Question: Here is my ERD:

I have tried to normalize this ERD and below is what i have done so far:
'''
Country(CountryID{PK}, CountryName)
City (CityID{PK}, CityName, CountryID{FK})
Manager (username{PK}, password, ManagerName)
Airport (AirportID{PK}, AirportName, ICAO, IATA, ManagerUserName{FK}, CityID{FK})
Airline (AirlineID{PK}, AirlineName, IATA, ICAO)
AirportAirlineOffice (AirlineID{FK}, AirportID{FK}, Officeno) both FK = PK
Airplane (AirplaneID{PK}, Model, Make, AirlineID{FK}, AirportID{FK})
'''
I am trying to normalize up to 3rd normal form so basically i am trying to achieve functional dependency and remove transitional dependency.
I have some questions which are confusing me:
1. In Airplane table, Make and Model should lie as it is or should be transferred to a new table?
2. In Airport table, should i transfer ICAO and IATA, code identifiers, to a new table?
3. Same goes for IATA and ICAO in Airline table.
4. And considering 3NF, Does manager table requires any changes?
Regards
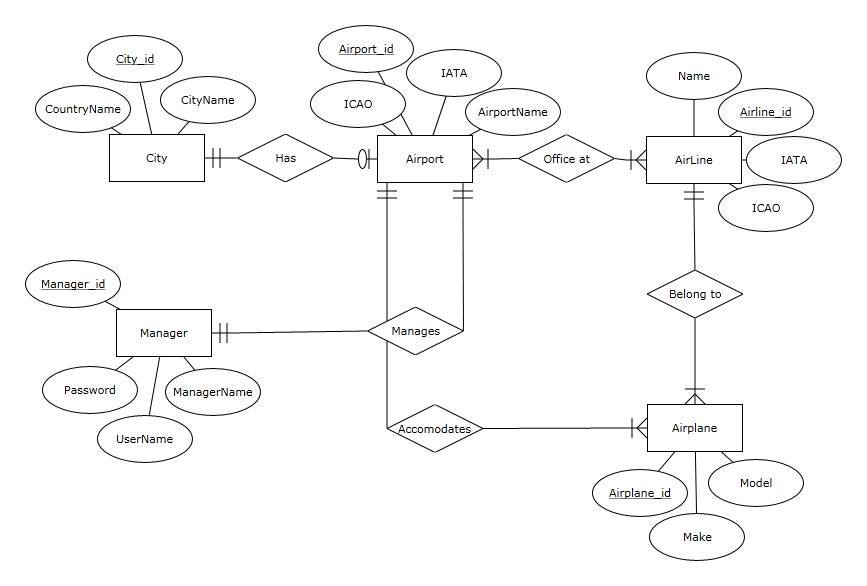
Answer: 1.There is no problem if you keep these (make, model) in this table (Airplane).
2 & 3.If you transfer those code identifiers you will have to use FK but if you don't it will not be a problem for 3NF.
4.You used ManagerID in Airport table but there is no column named ManagerID in Manager table. So there is two options - (1) You can use username as foreign key in Airport table or (2) In Manager table you can use ManagerID as primary key and username as unique key.